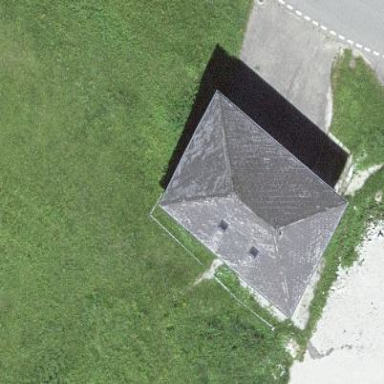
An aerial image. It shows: Building with hipped roof shape.